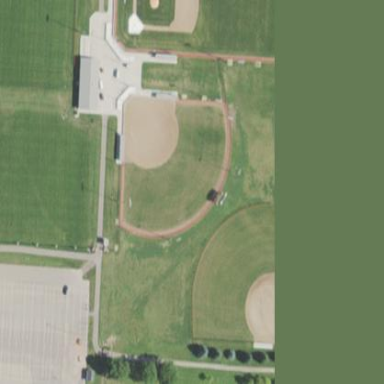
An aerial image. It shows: Softball pitch for leisure sports.